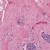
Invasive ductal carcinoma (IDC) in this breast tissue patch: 1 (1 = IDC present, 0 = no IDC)